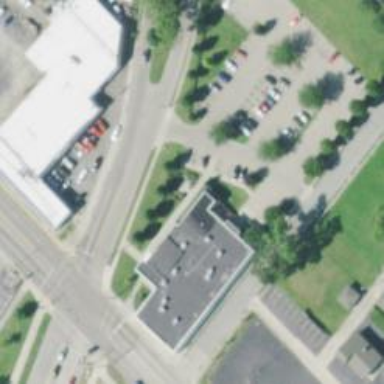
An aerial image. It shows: Building.